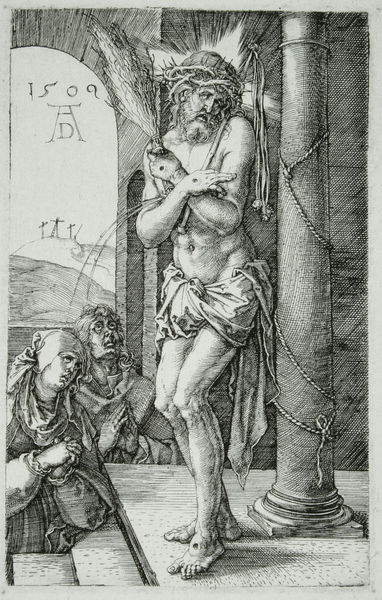
Titel: Kupferstich-Passion, 1 - Der Schmerzensmann an der Säule
Künstler: Albrecht Dürer
Standort: viele Standorte
Institution: Seriendruck
Schlagwörter: berg, dunkel, fuß, gott, hand, himmel, kopf, körper, lendenschurz, mann, nackt, schatten, schurz, weiß, frauen, landschaft, menschen, fenster, frau, grau, hell, hintergrund, licht, raum, schwarz, säule, zeichnung, ausblick, tuch, bart, gericht, wand, anatomie, architektur, arme, augen, blicke, johannes, leinen, mensch, trauer, bildnis, hände, innenraum, signatur, öl, hügel, zweige, boden, schnur, strick, gewänder, krone, beine, fesseln, bein, füße, bogen, signiert, rundbogen, tau, treppe, gefaltet, kopftuch, datum, palme, palmwedel, stufe, stufen, besen, bauch, knie, nagel, geneigt, treppenstufen, blut, lendentuch, unterschrift, kreuz, seil, zweig, druck, monogramm, schraffur, loch, stich, kupfer, illustration, beten, gebet, schein, palmzweig, verschränkt, heiligenschein, kreuze, nimbus, christus, jesus, kreuzigung, stigma, stigmata, wunden, wundmale, christlich, leid, leiden, qual, schmerz, dornen, treppenstufe, heiliger, tempel, märtyrer, basis, dürer, siegel, heilig, maria, kupferstich, anbetung, betend, maria magdalena, rute, dornenkrone, blutstrahl, gekreuzt, nürnberg, fessel, treppenaufgang, stiegen, ikonographie, martyrium, albrecht, folter, marter, passion, gefesselt, dorn, golgatha, windel, geißelsäule, schmerzensmann, ölberg, geisselung, geiselung, geißel, ecce homo, corona, korona, aufgerichtet, jeusu, marterwerkzeuge, bauchnagel, marthyrium, muskelns, oder was, schmerzensman, stigmate, öle, wiederauferstehung, 1500, 1509, albrect